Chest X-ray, PA view. Patient: 3 years old, sex M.
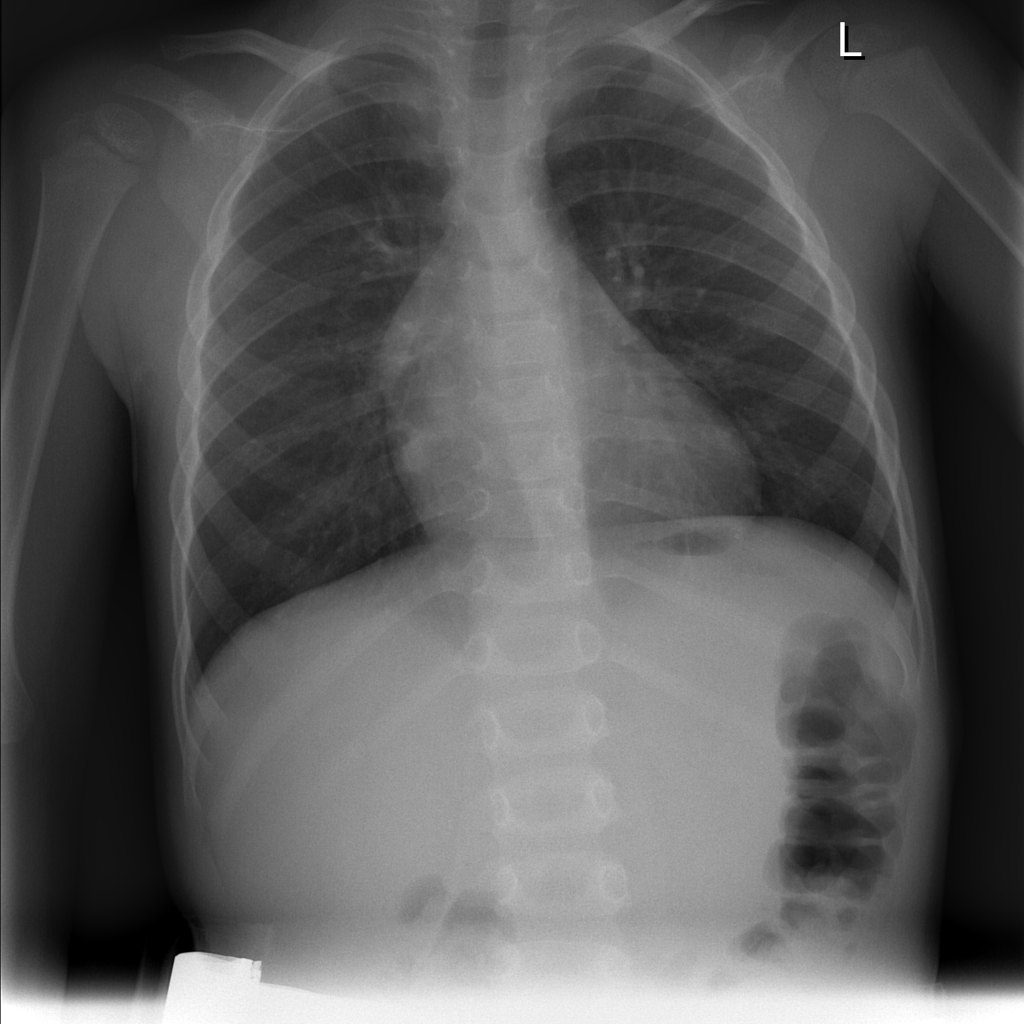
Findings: No Finding